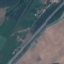
Label: Highway